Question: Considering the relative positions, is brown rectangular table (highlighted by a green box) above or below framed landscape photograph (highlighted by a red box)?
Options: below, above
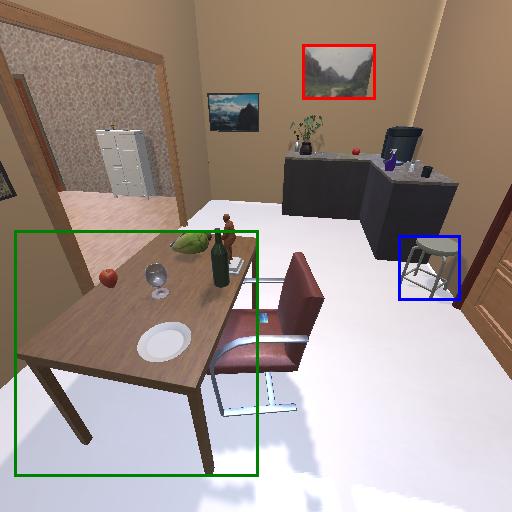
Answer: below